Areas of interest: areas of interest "Pearl River Stone Materials Headquarters Base"
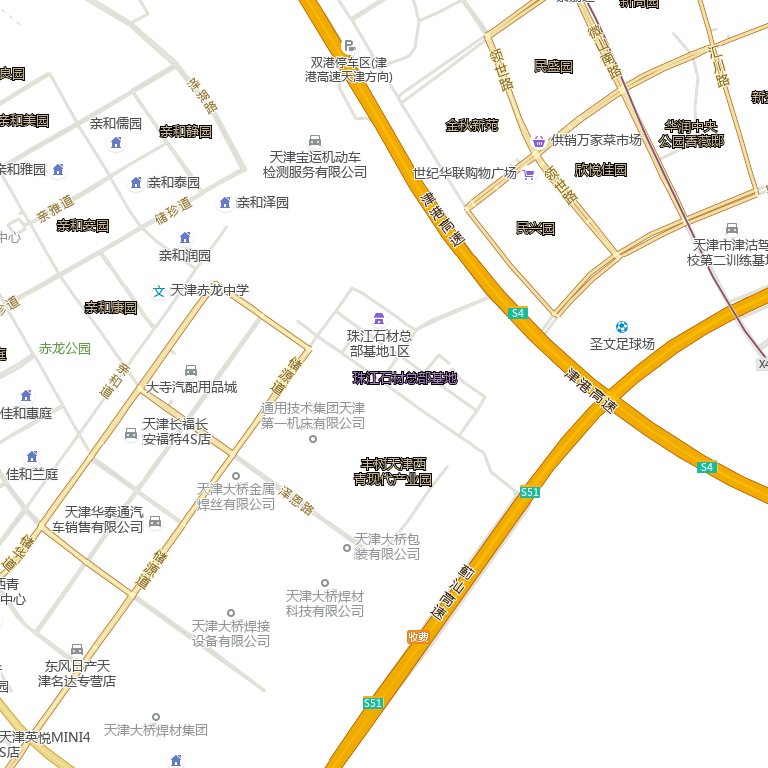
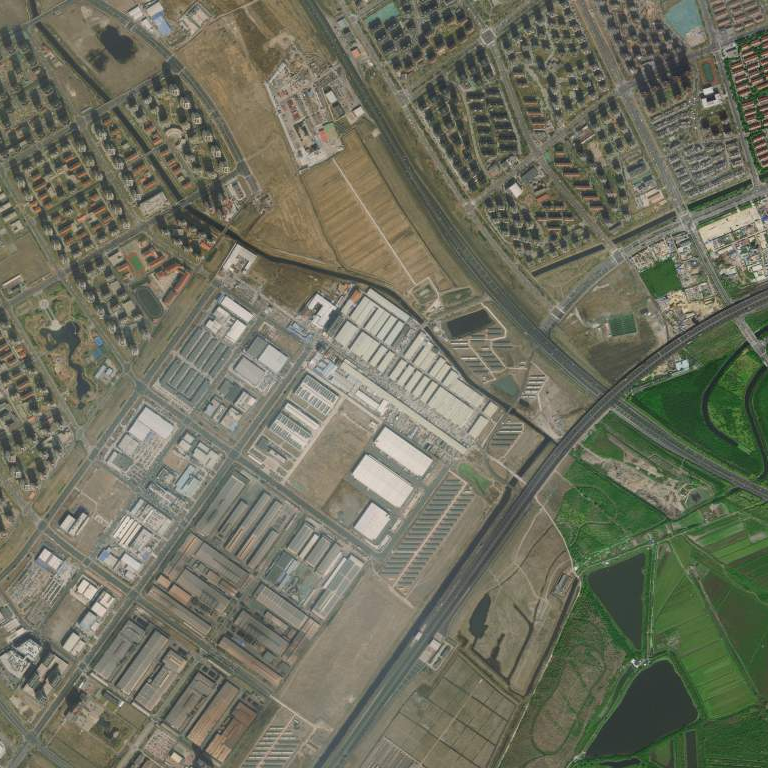